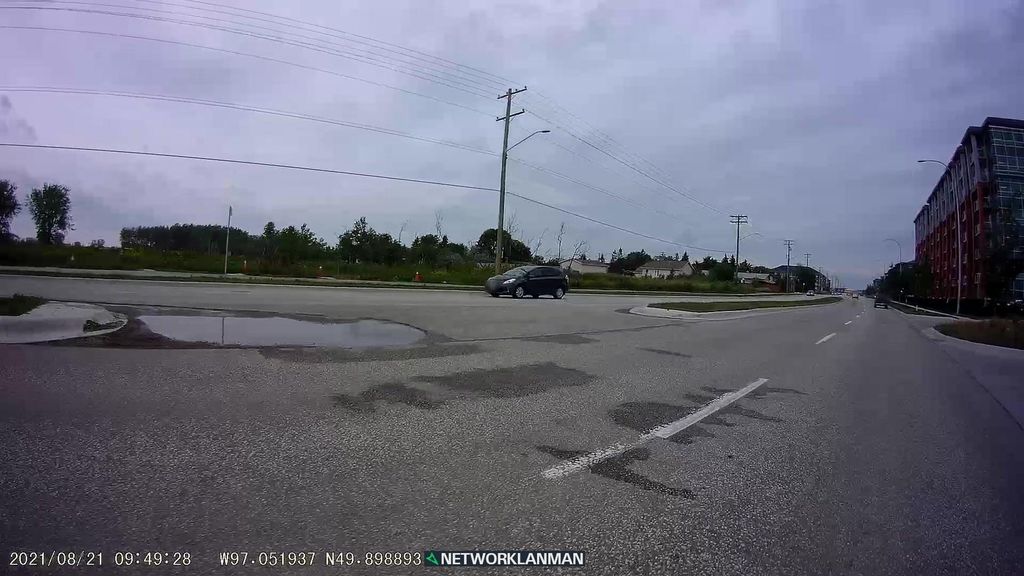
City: winnipeg